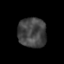
Tissue: lung
Cell type: T cells
Senescence score: 0.2242
Nuclear area (px): 823
Mean DAPI intensity: 68.095